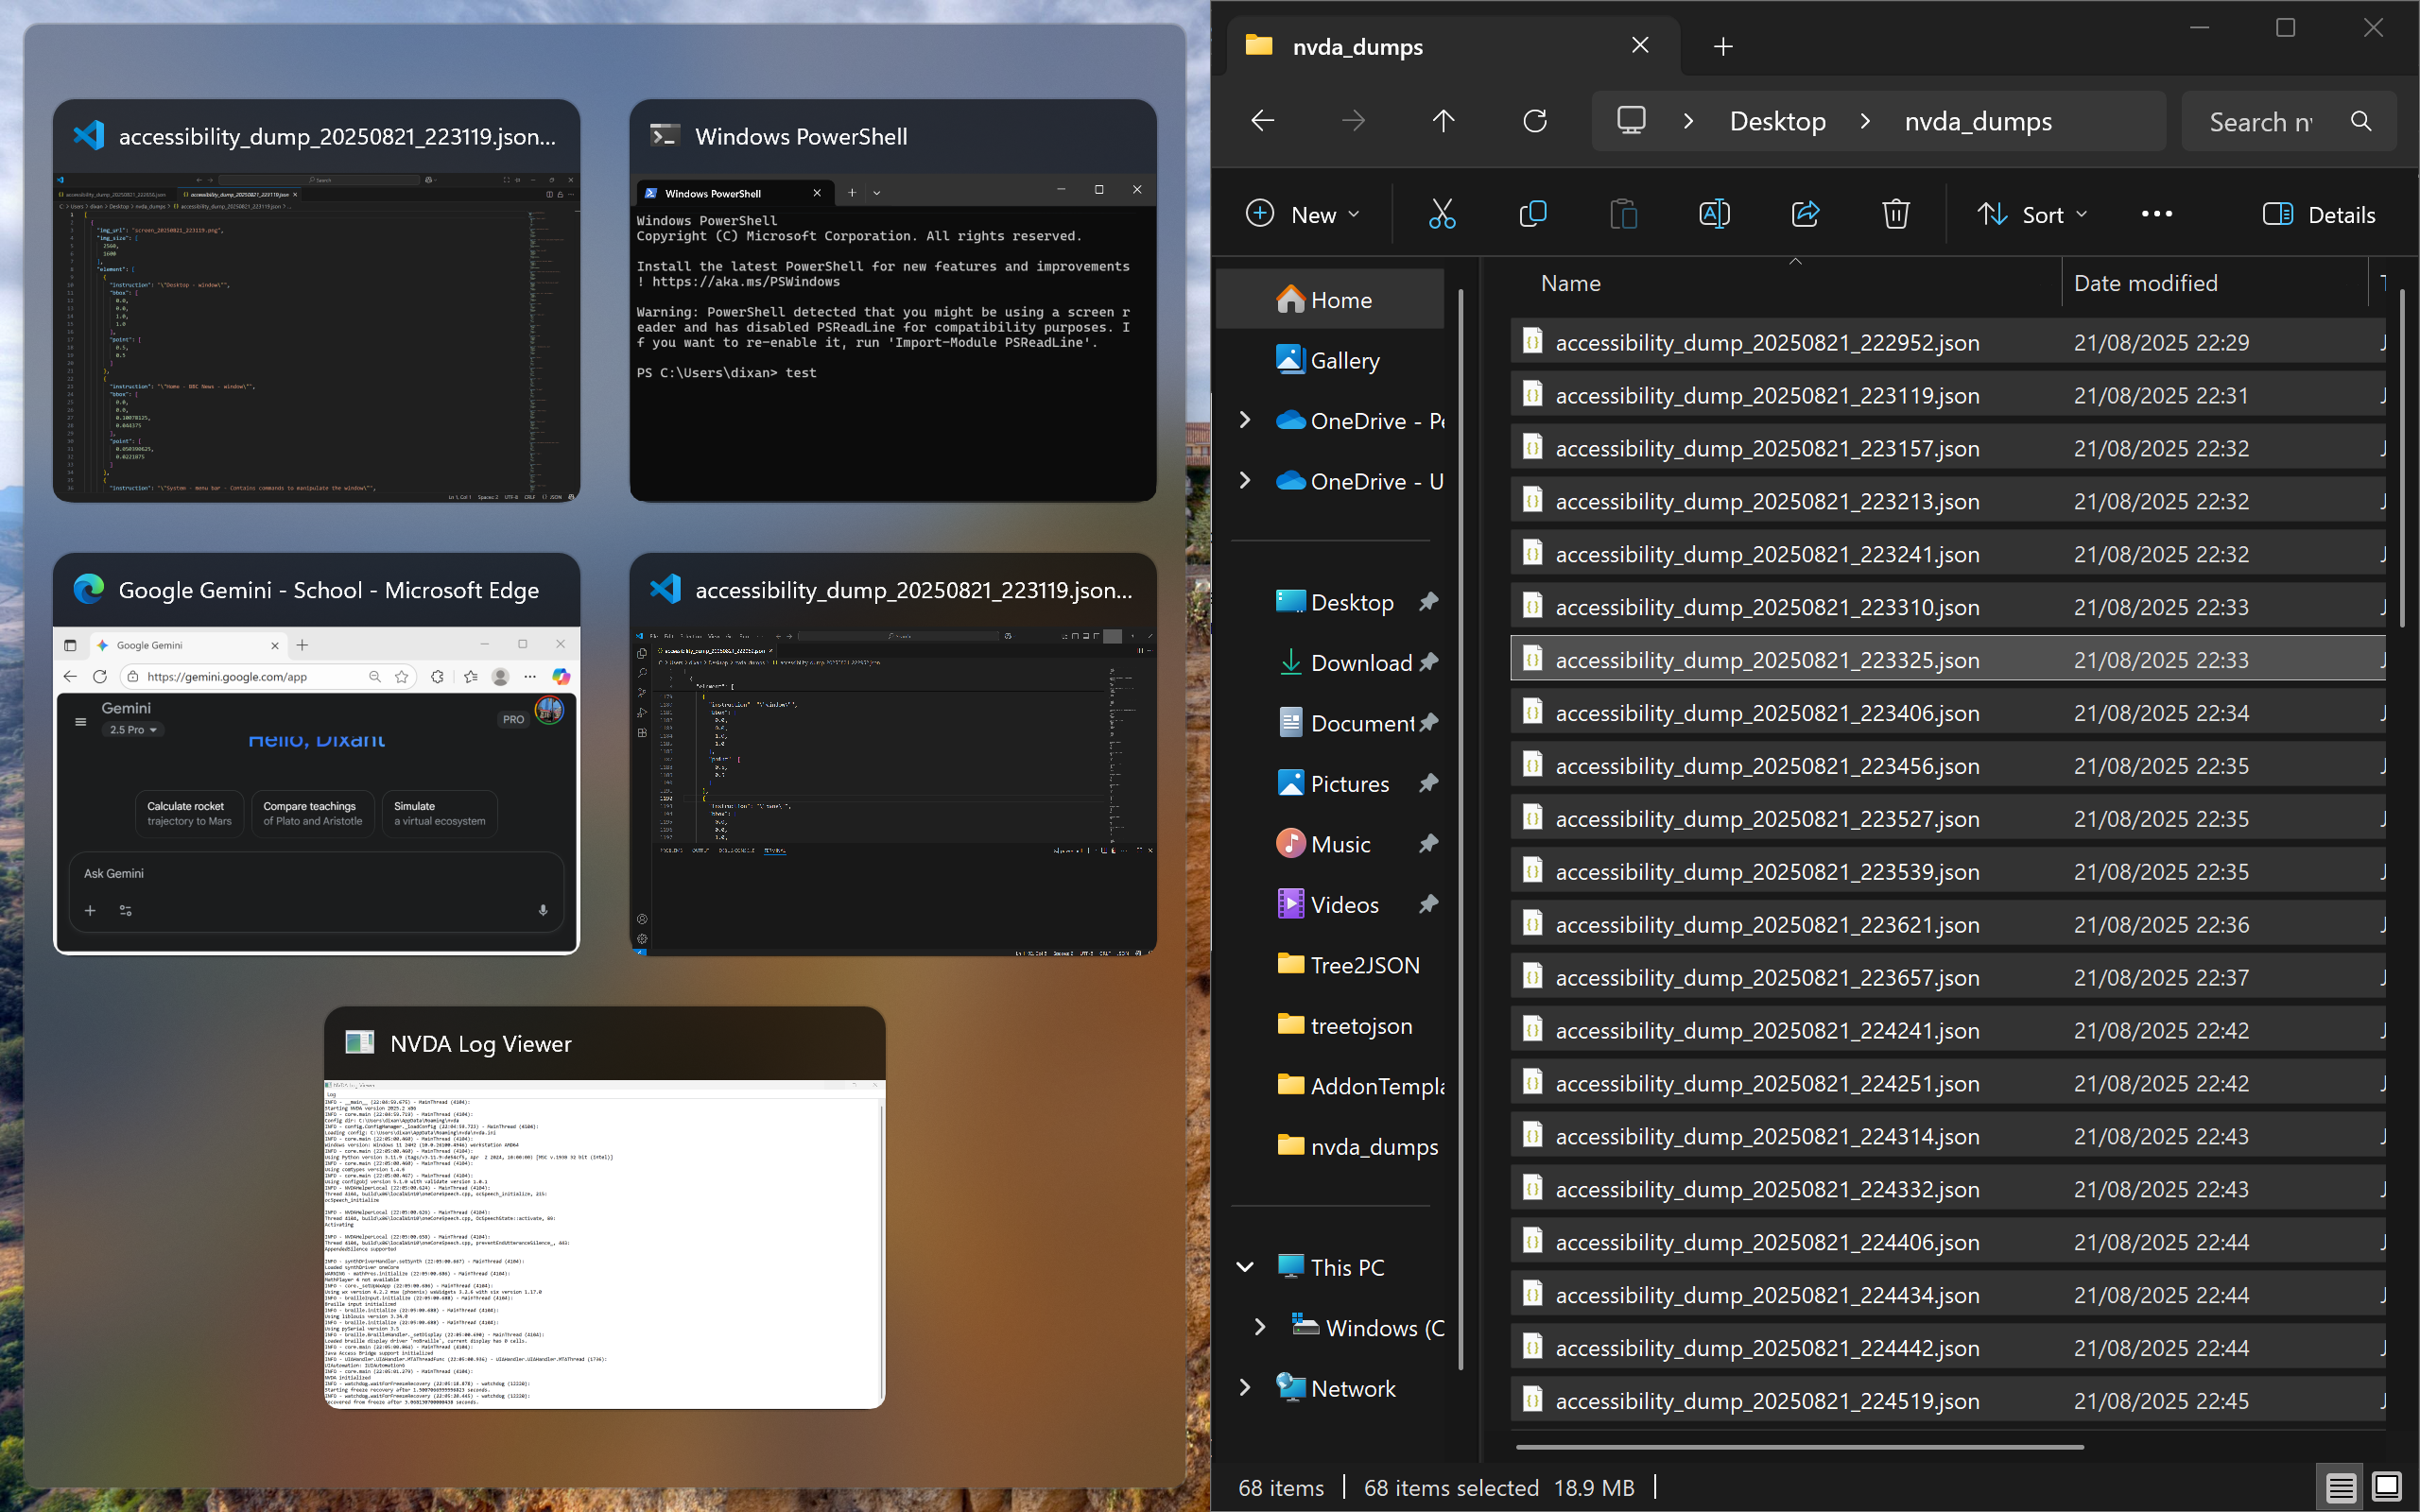
UI elements on screen:
"Desktop - window"
"Google Gemini - window"
"System - menu bar - Contains commands to manipulate the window"
"System - menu item"
"title bar - value: Google Gemini"
"Minimise - button - Moves the window out of the way"
"Maximise - button - Makes the window full screen"
"Close - button - Closes the window"
"window"
"Taskbar - pane"
"pane"
"Running applications - pane"
"nvda_dumps - File Explorer - window"
"System - menu bar - Contains commands to manipulate the window"
"System - menu item"
"Minimise - button - Moves the window out of the way"
"Maximise - button - Makes the window full screen"
"Close - button - Closes the window"
"nvda_dumps - File Explorer - pane"
"pane"
"nvda_dumps - window"
"nvda_dumps - pane"
"window"
"pane"
"Explorer Pane - pane"
"pane"
"Folder Layout Pane - pane"
"Status bar - status bar"
"Property Field - grouping"
"View Modes - grouping"
"Control Host - pane"
"window"
"Shell Folder View - pane"
"Items View - list"
"pane"
"tab control"
"list"
"nvda_dumps - tab"
"graphic"
"nvda_dumps - text"
"Close Tab - button"
" - text"
"Add New Tab - button"
" - text"
"UI element"
"Back - button - Back to Desktop"
" - text"
"Forward - button"
" - text"
"Up to "Desktop" (Alt + Up Arrow) - button"
" - text"
"Refresh "nvda_dumps" (F5) - button"
" - text"
"grouping"
"Address Bar - edit"
"pane"
"Desktop - split button"
"button"
"graphic"
"toggle button"
"ChevronTextBlock - text"
"grouping"
"Desktop - split button"
"BreadcrumbBarItemButton - button"
"BreadcrumbBarItemGrid - grouping"
"Desktop - text"
"button"
"ChevronTextBlock - text"
"nvda_dumps - split button"
"button"
"nvda_dumps - text"
"grouping"
"Search nvda_dumps - edit"
"pane"
"Search nvda_dumps - text"
"Search - button"
" - text"
"UI element"
"New - button"
"graphic"
"New - text"
" - text"
"Cut - button - Move the selected items to the Clipboard."
"graphic"
"Copy - button - Copy the selected items to the Clipboard."
"graphic"
"Paste - button - Paste the contents of the Clipboard to the current location."
"graphic"
"Rename - button - Rename the selected item."
"graphic"
"Share - button - Choose an app to share the selected files."
"graphic"
"Delete - button - Move the selected items to the Recycle Bin or permanently delete them."
"graphic"
"Sort - button"
"graphic"
"Sort - text"
" - text"
"More options - button"
" - text"
"UI element"
"Details - button - Show or hide the details pane."
"graphic"
"Details - text"
"System - menu bar"
"System - menu item"
"Minimise - button"
"Maximise - button"
"Close - button"
"Snap Assist - window"
"pane"